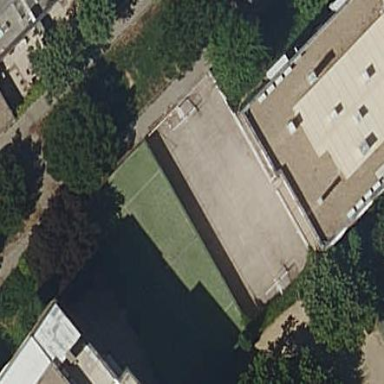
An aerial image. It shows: Tennis court on the leisure land pitch.